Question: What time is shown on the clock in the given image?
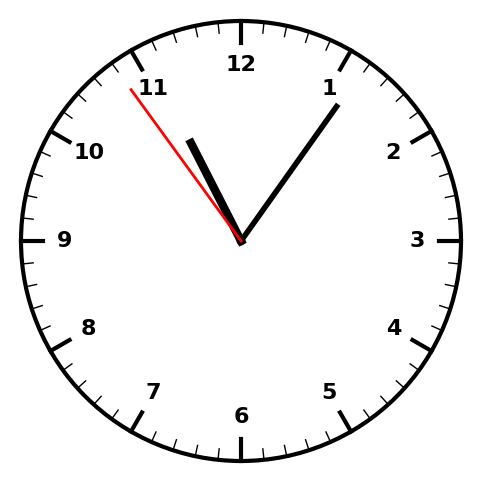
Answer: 11:05:54